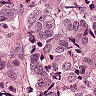
Metastatic tissue present: yes